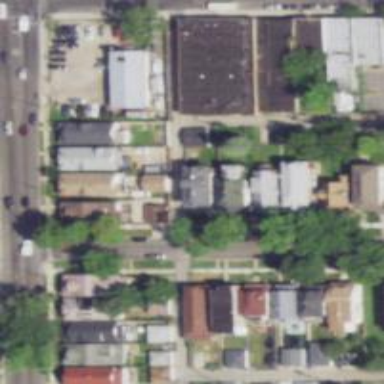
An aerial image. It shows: Alley classified as service road.